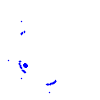
Particle: pion